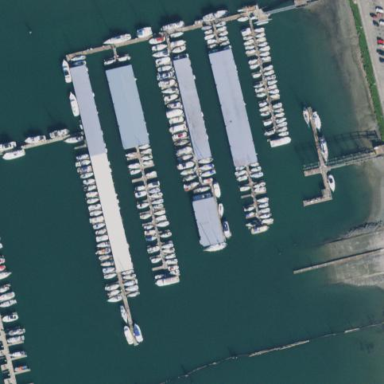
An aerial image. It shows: Marina on leisure land.